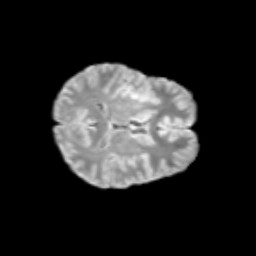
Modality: T2w
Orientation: axial
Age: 14
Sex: female
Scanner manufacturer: siemens
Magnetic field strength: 3 T
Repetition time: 3.8 s
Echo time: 0.07 s